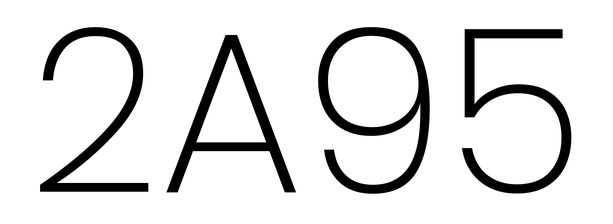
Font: Poppins-ExtraLight